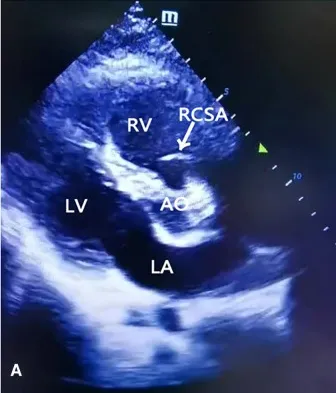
Transthoracic echocardiography. (A) Arrow indicated right coronary sinus aneurysm.
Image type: radiology (ultrasound)